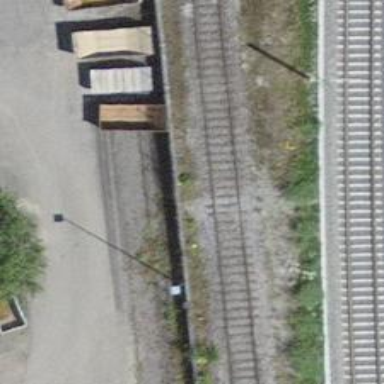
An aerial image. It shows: Single railway spur track.